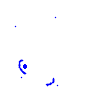
Particle: proton